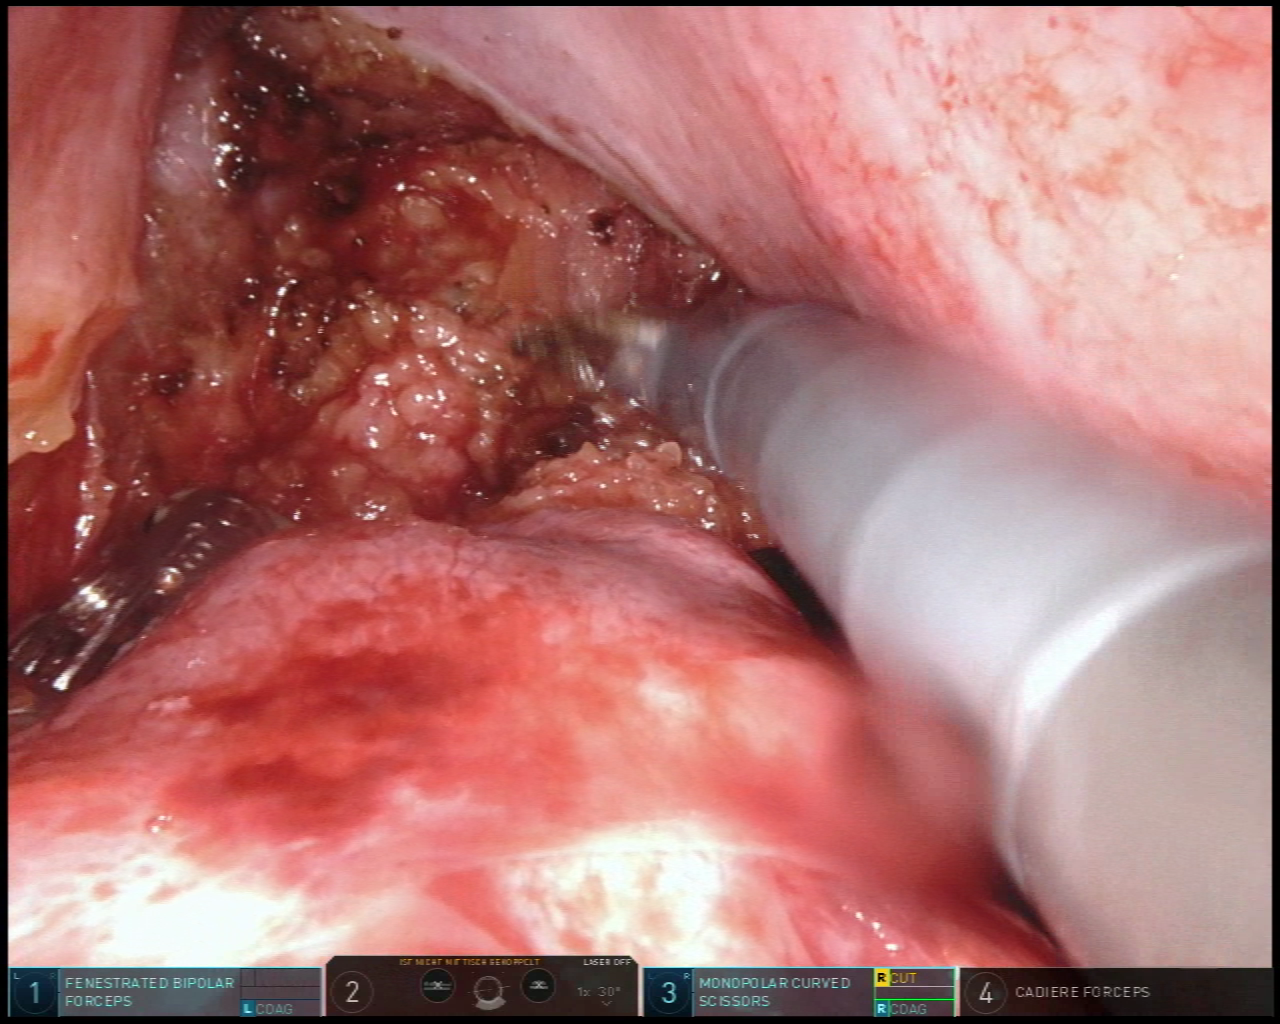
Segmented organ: vesicular_glands
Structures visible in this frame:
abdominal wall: no
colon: no
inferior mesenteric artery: no
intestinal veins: no
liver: no
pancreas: no
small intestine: no
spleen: no
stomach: no
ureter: no
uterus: no
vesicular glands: yes